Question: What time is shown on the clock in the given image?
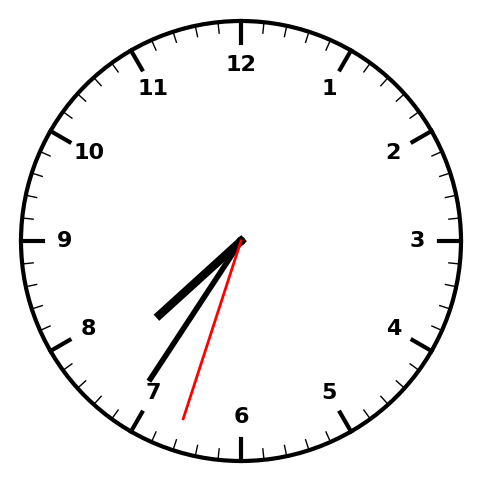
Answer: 07:35:33